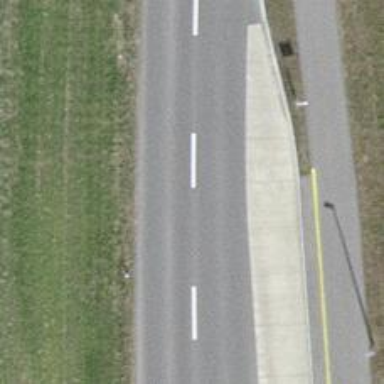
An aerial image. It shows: Bus stop equipped with public transport stop position.